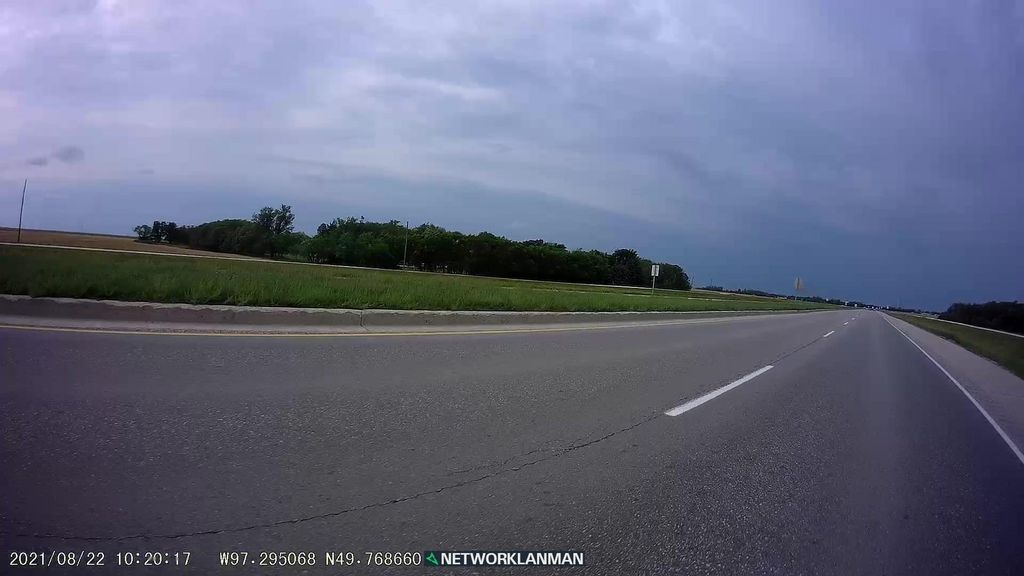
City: winnipeg